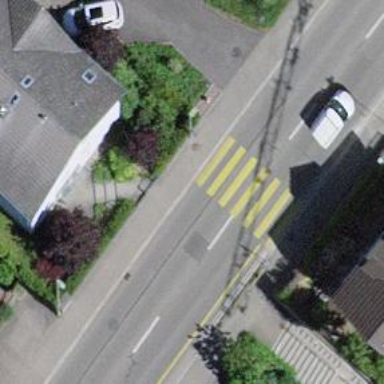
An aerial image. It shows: Uncontrolled zebra crossing on the road.